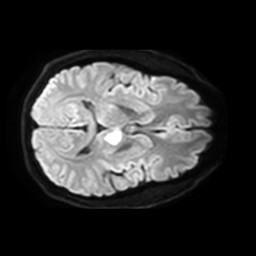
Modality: TRACE
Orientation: axial
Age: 46
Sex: male
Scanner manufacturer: philips
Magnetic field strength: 3 T
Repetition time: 4.071 s
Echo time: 0.06039 s